Interaction volume radius: 10 \u00c5
Interaction volume height: 20 \u00c5
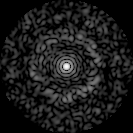
Disorder parameter: 0.8472